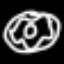
Label: donut